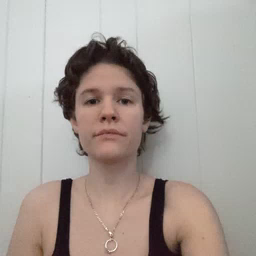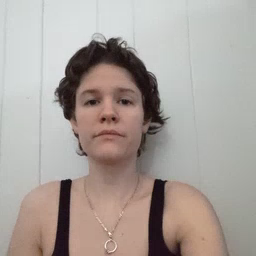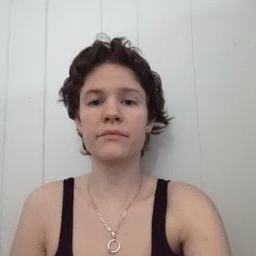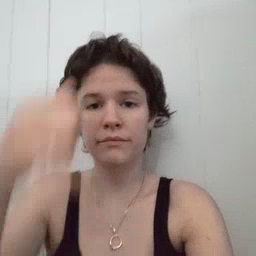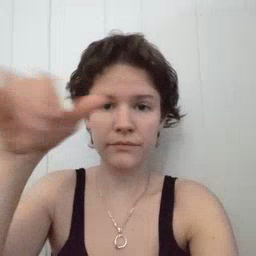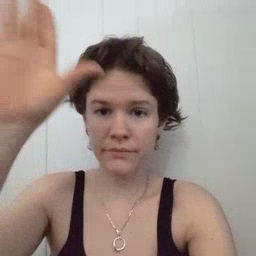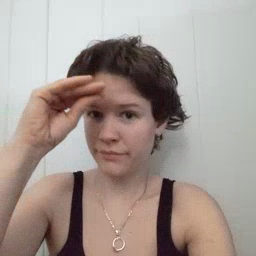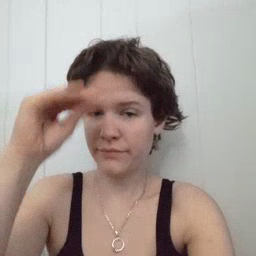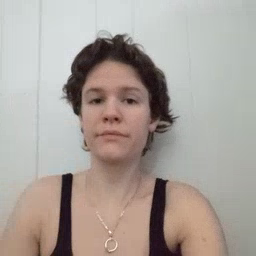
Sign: cowboy